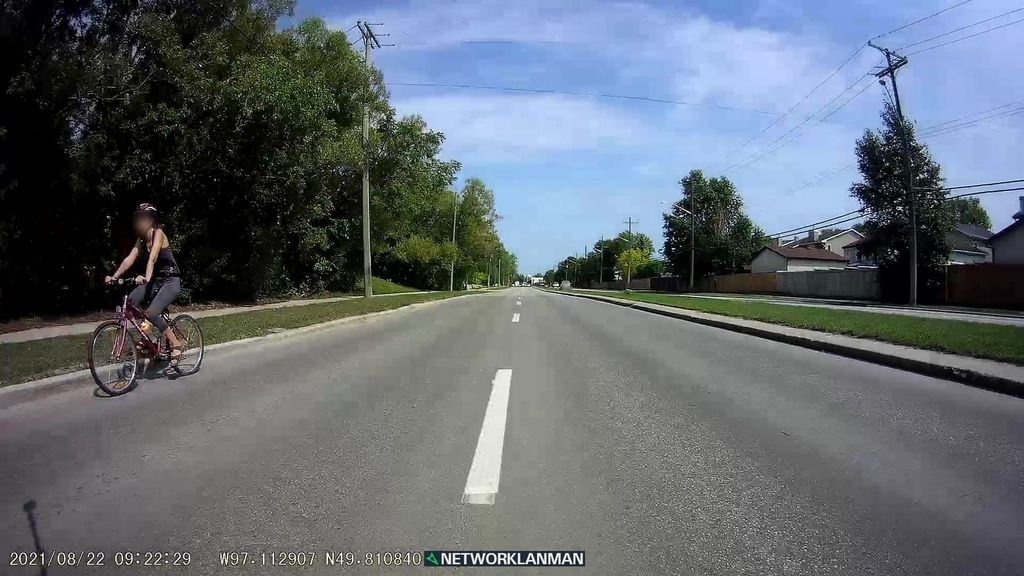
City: winnipeg